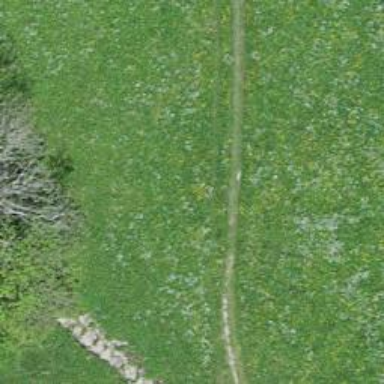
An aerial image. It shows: Path with grade3 tracktype.